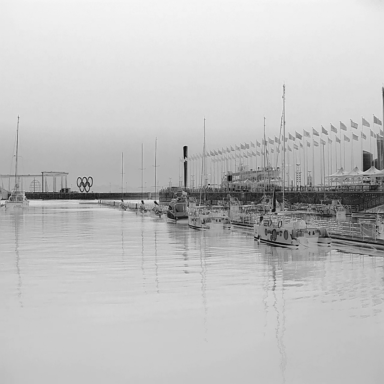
There are eight objects shown in the infrared image, including seven sailboats, and a canoe.